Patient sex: M
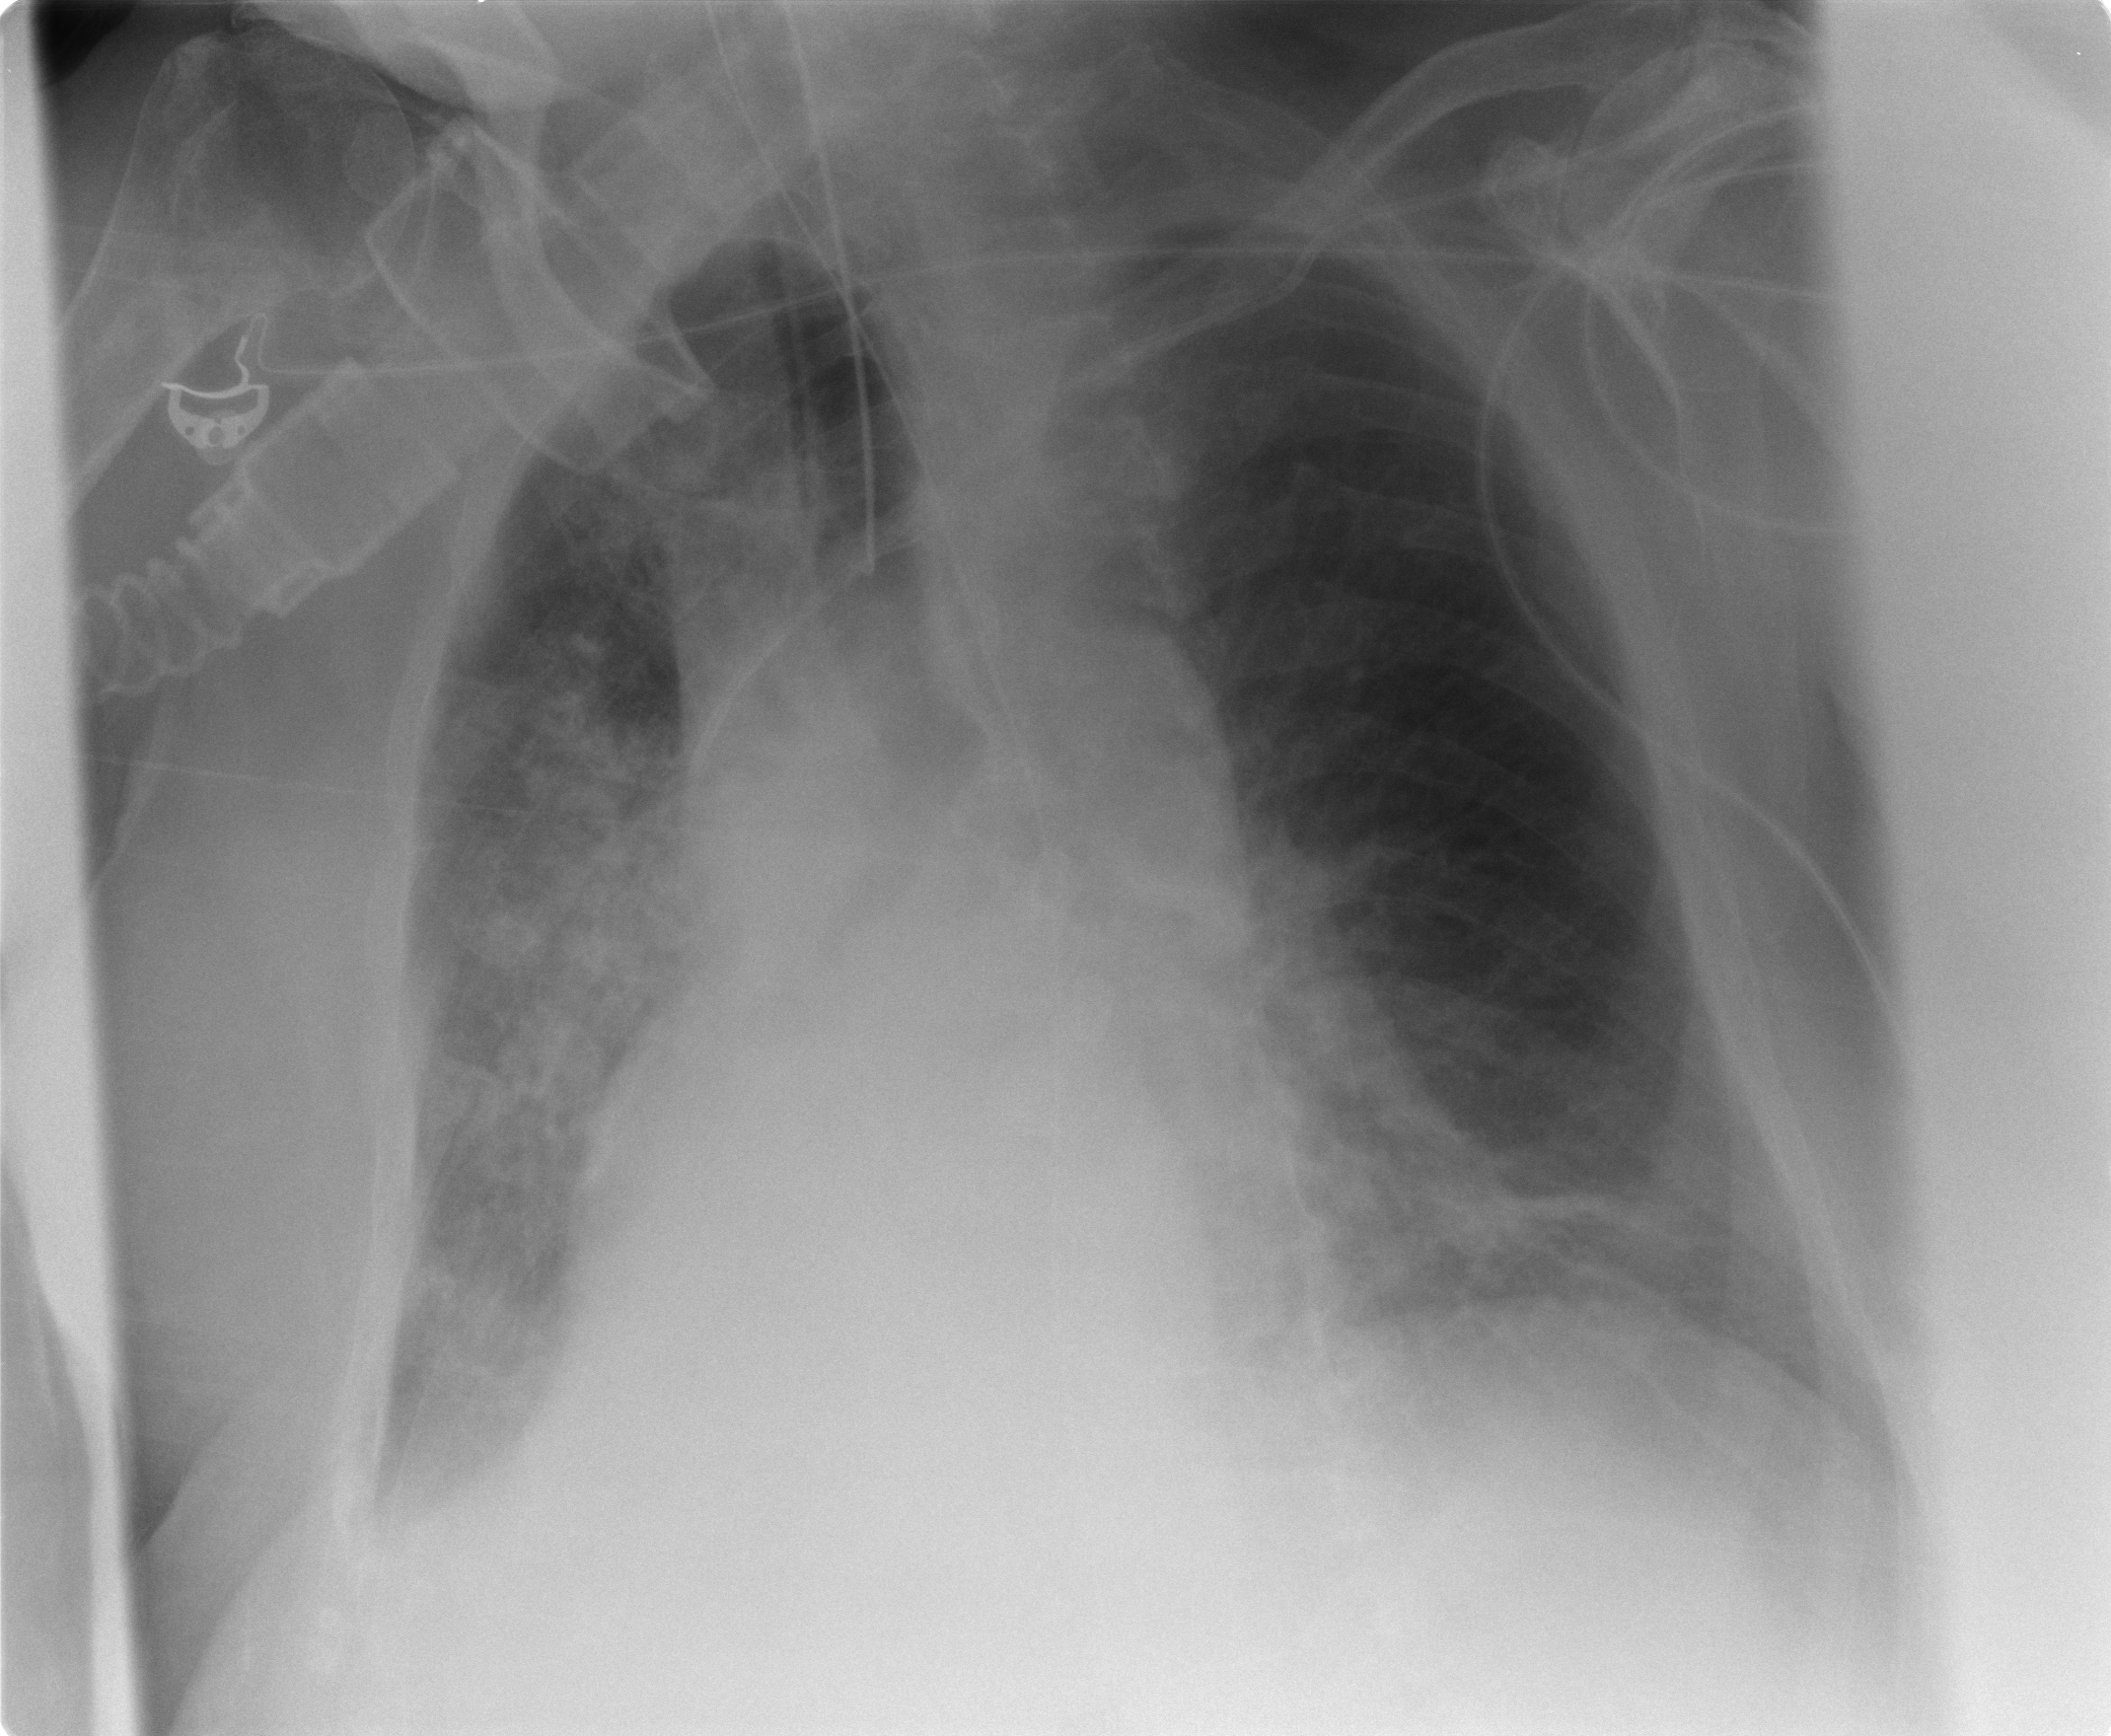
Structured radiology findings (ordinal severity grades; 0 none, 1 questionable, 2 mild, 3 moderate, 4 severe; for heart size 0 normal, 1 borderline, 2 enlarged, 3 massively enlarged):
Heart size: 0
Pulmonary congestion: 3
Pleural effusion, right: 2
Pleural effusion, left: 1
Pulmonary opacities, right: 3
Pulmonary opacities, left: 2
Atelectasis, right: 3
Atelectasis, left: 2